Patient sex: F
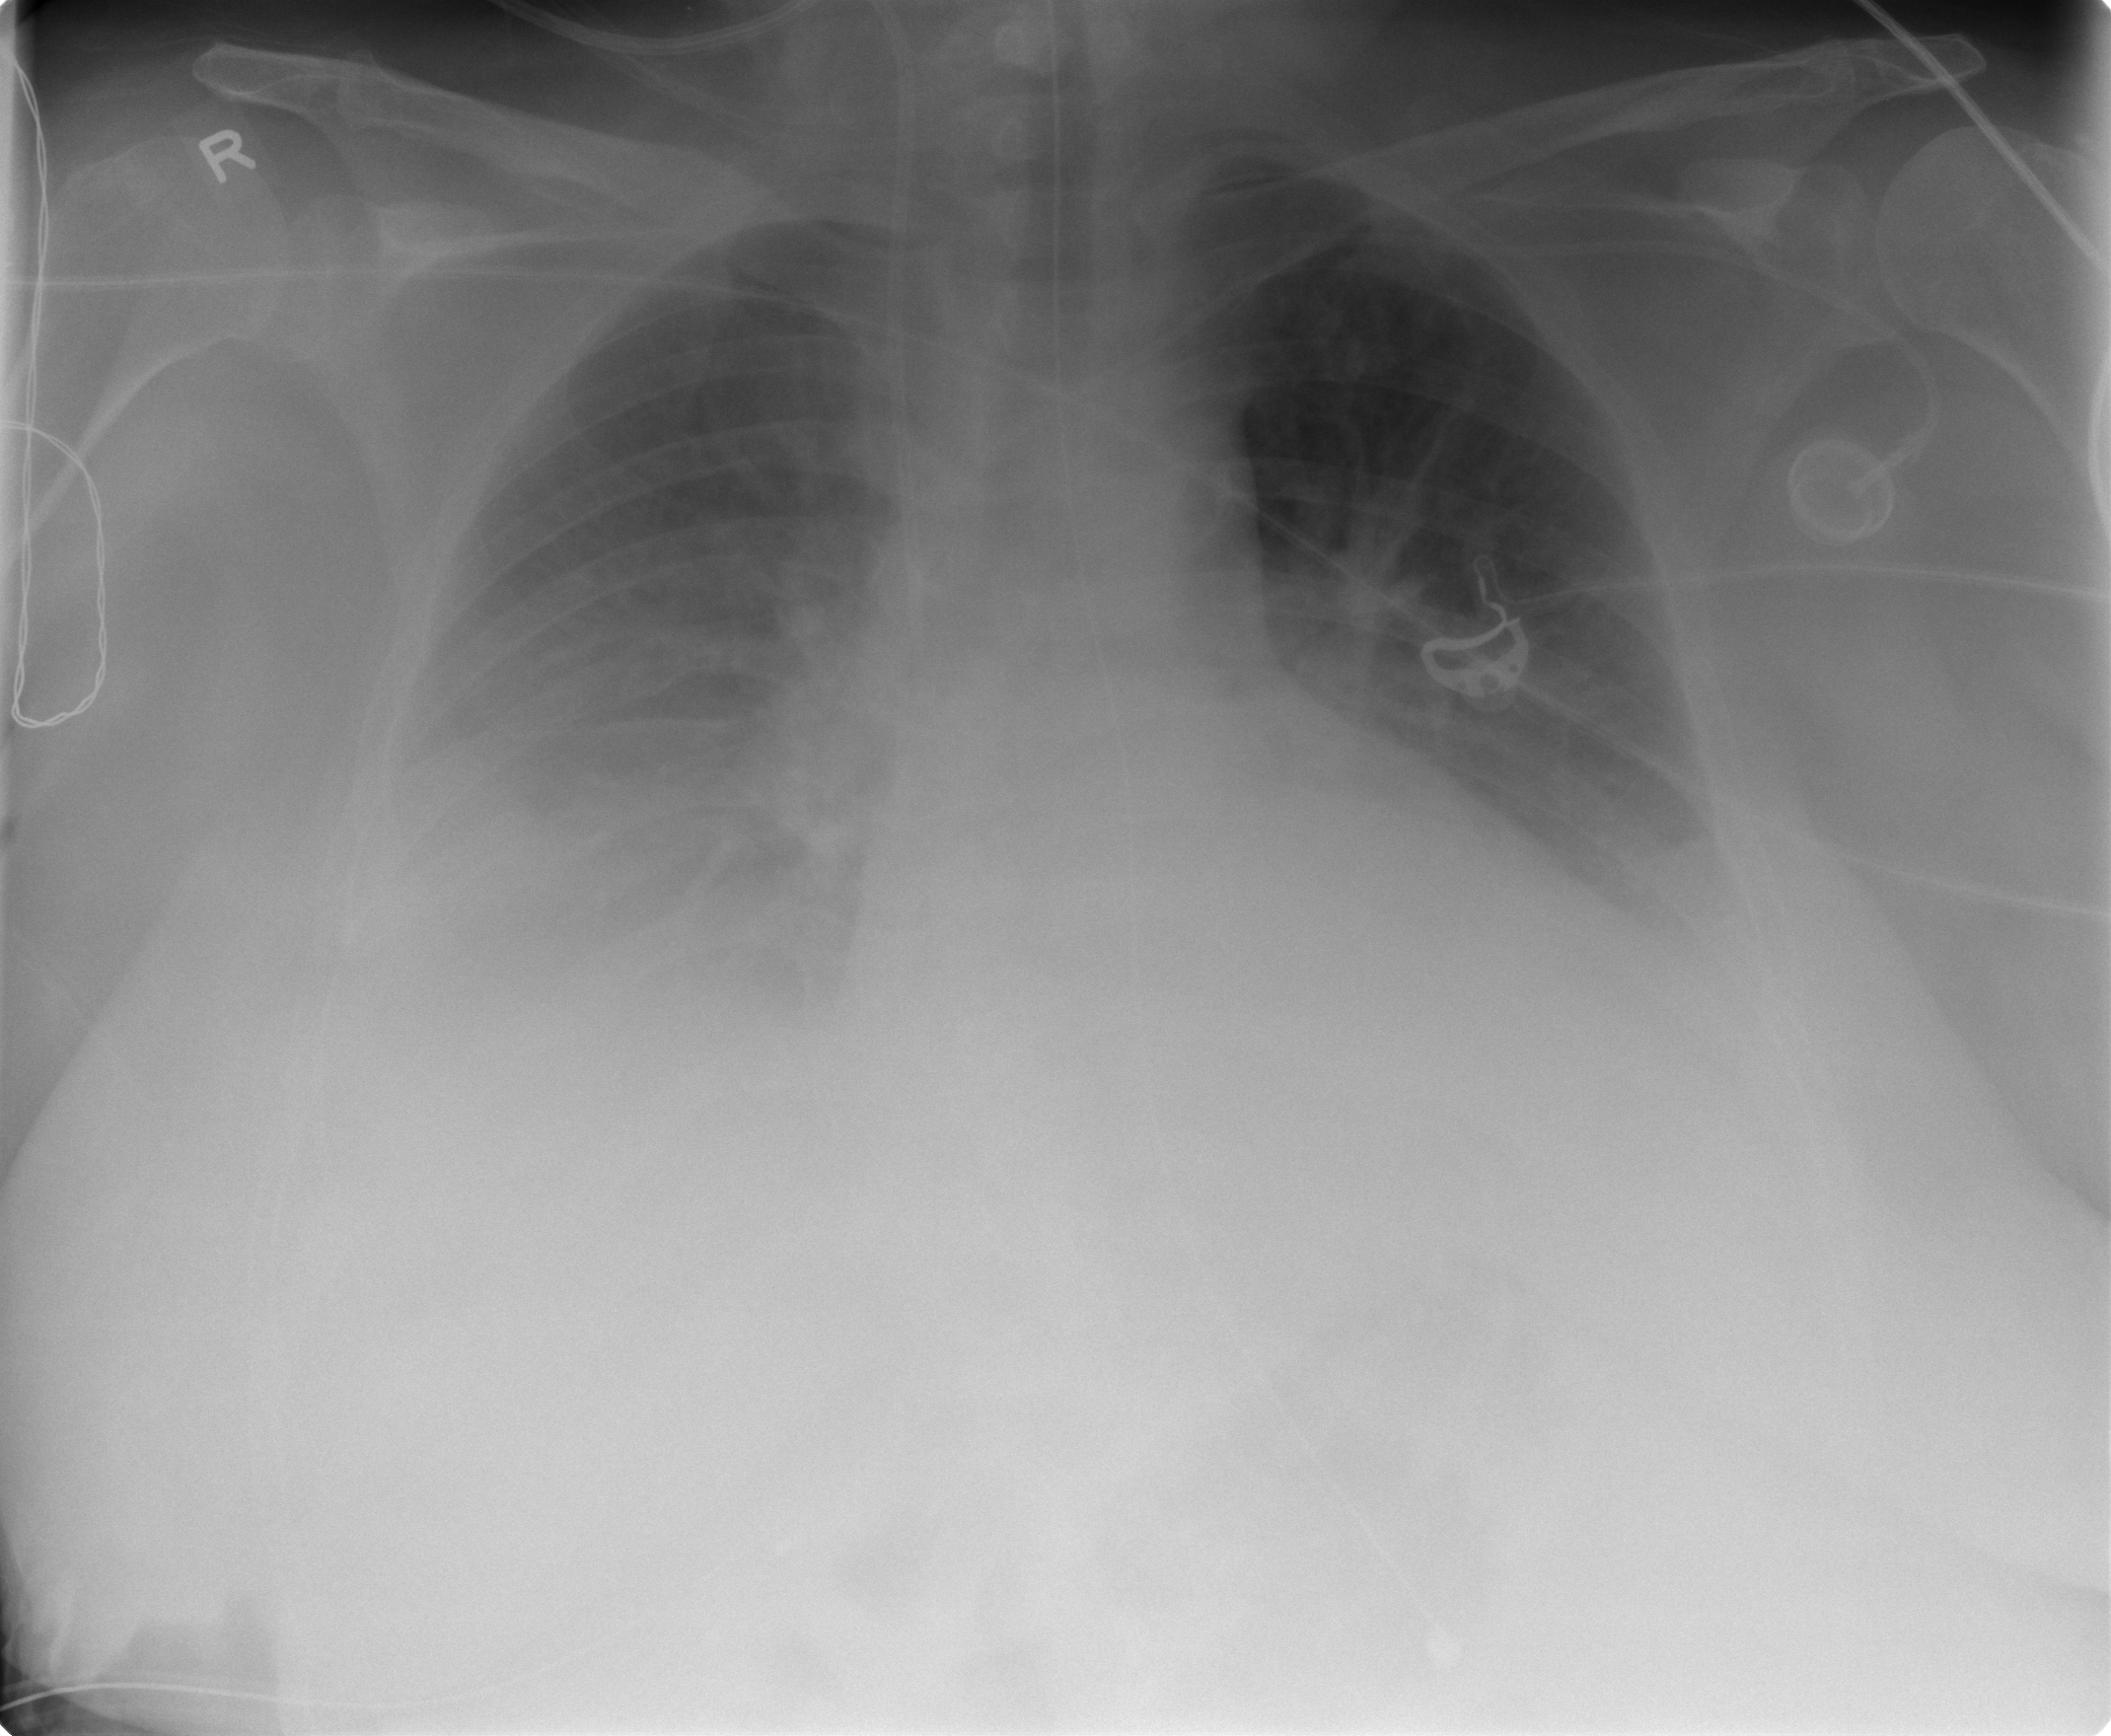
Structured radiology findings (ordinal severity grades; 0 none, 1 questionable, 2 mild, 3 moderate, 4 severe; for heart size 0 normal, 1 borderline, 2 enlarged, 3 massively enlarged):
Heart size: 0
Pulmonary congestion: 0
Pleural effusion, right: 3
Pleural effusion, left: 1
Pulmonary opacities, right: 2
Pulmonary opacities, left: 1
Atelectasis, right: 0
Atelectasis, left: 0